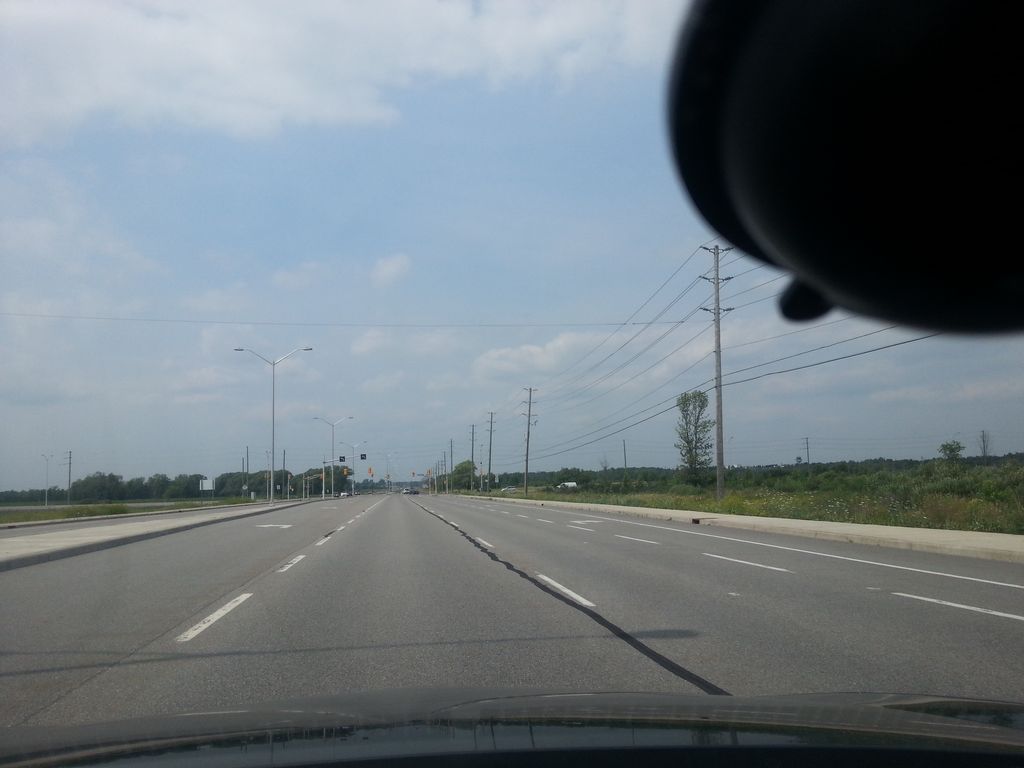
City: ottawa-gatineau